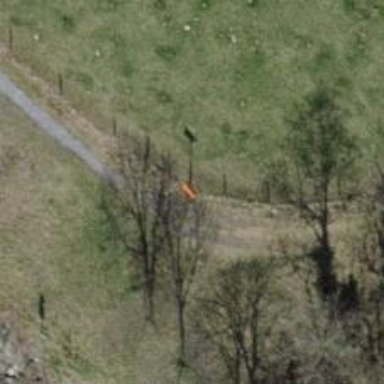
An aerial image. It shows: Pole supporting pipeline marker with roof cover.